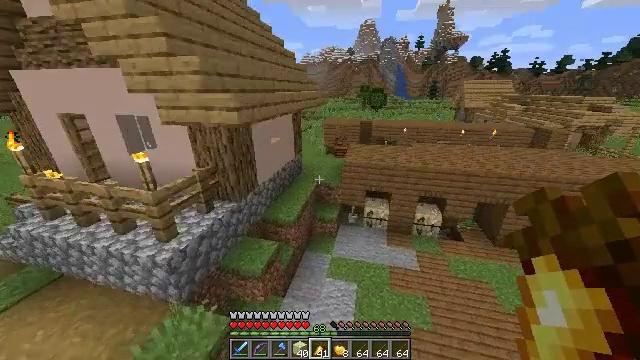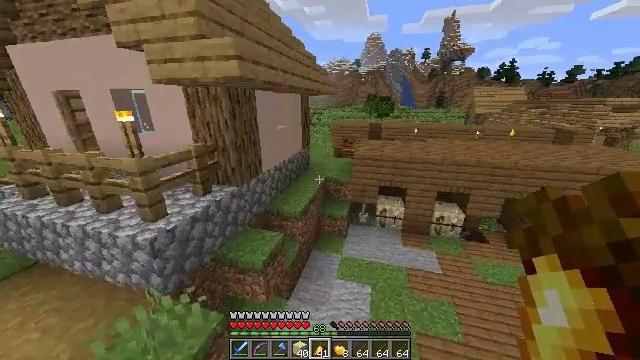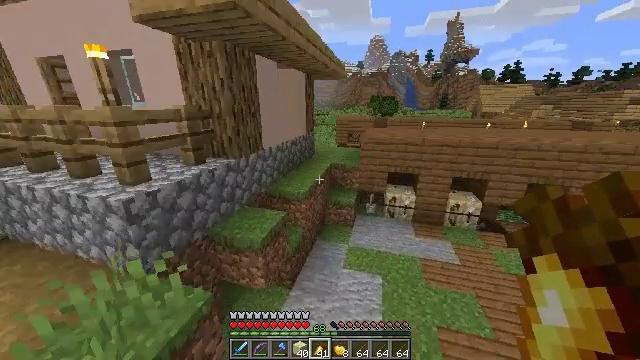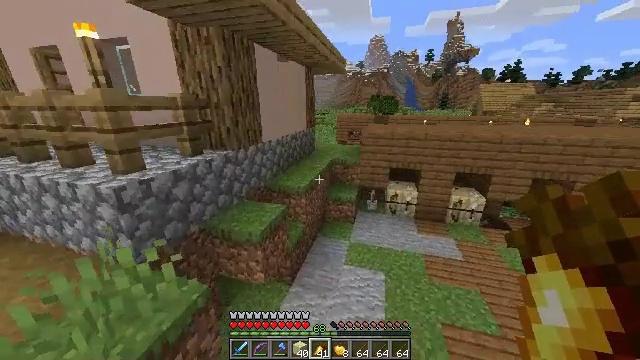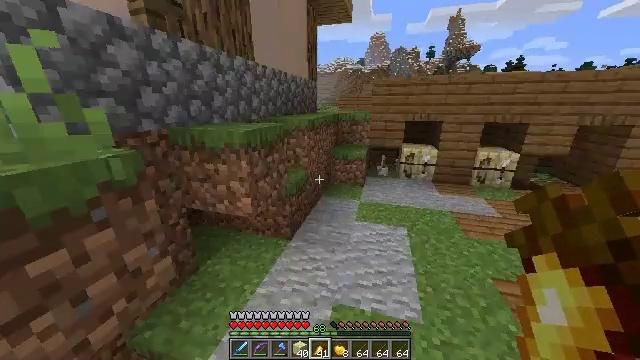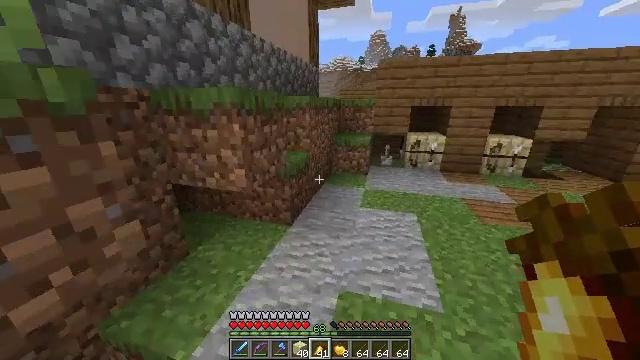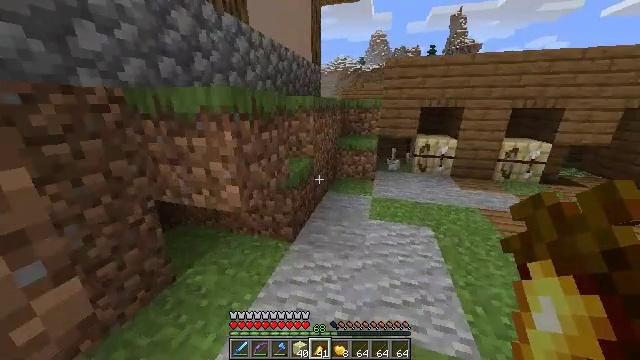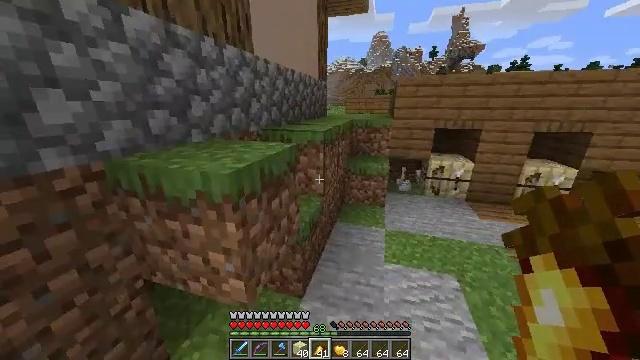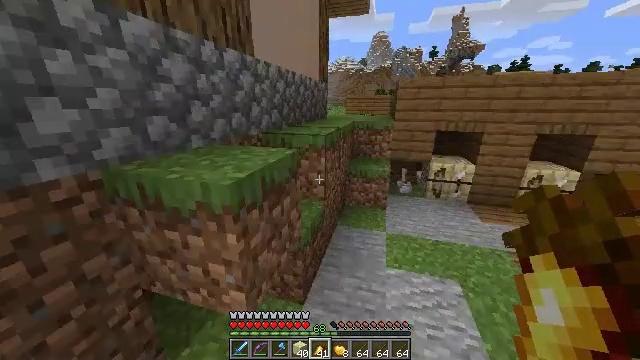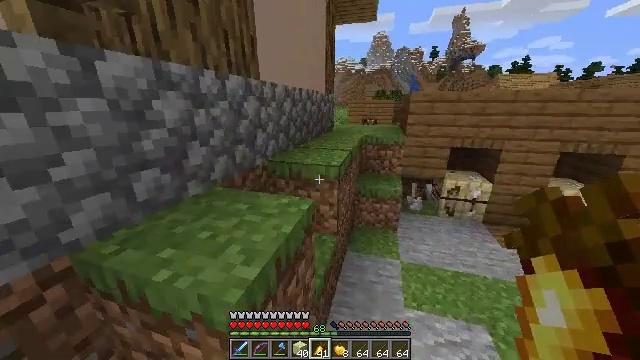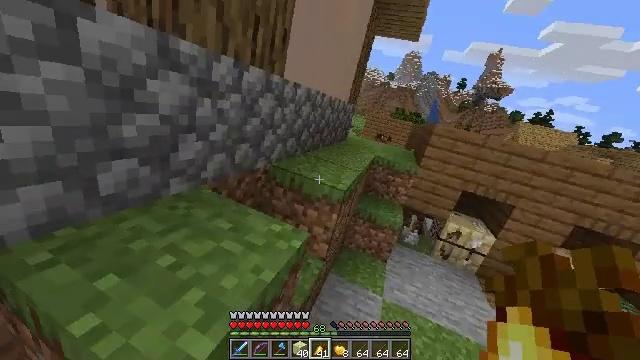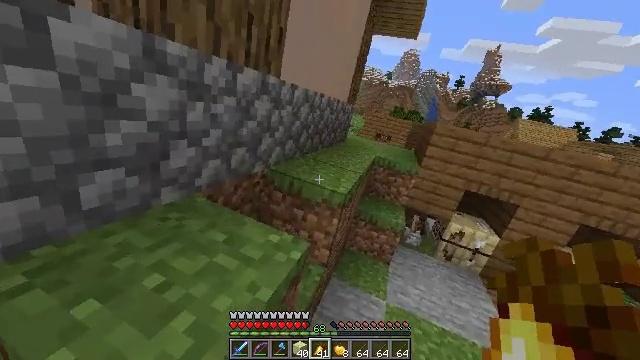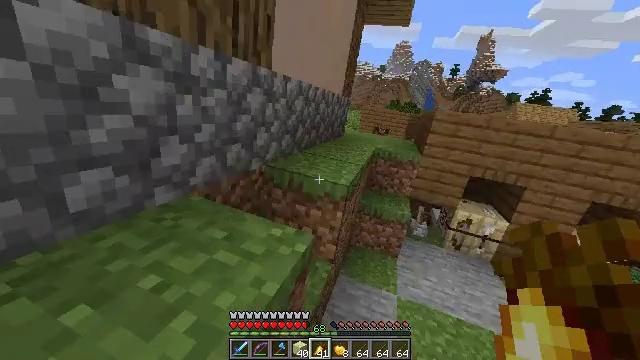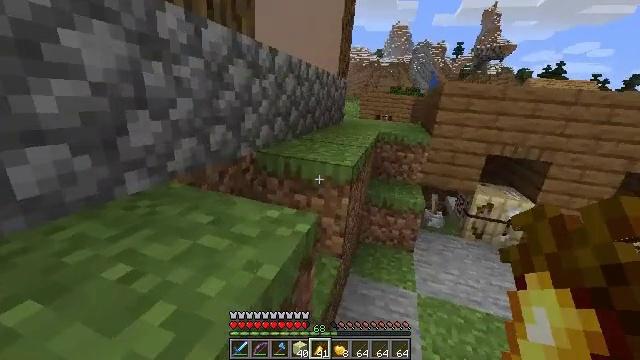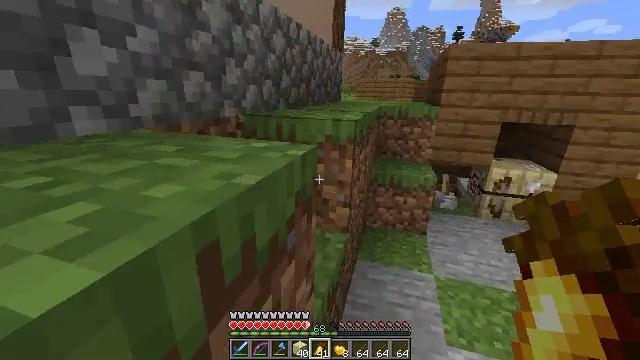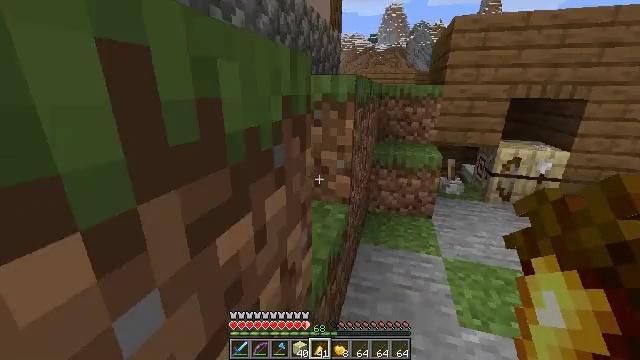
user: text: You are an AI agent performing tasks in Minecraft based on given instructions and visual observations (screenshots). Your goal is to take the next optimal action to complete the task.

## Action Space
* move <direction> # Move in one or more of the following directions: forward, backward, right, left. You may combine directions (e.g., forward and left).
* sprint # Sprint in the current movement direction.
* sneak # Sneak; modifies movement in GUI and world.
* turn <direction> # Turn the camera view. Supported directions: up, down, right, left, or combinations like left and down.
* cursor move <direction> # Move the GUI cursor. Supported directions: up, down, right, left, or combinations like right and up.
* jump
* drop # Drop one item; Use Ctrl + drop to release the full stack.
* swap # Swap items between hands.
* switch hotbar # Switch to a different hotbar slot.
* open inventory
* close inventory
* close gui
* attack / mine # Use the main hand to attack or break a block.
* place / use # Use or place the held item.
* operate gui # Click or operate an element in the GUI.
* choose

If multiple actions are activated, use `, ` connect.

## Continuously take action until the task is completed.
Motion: motion action
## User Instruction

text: Craft an ender pearl.
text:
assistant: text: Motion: move forward, sprint, turn left and up, jump
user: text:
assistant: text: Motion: move forward, sprint, jump
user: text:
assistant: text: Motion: move forward, sprint, jump
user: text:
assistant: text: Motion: move forward, sprint, jump
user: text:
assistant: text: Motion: move forward, sprint, jump
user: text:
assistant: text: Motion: move forward and move left, sprint, jump
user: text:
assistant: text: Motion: move forward and move left, sprint, jump
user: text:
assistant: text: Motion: move forward and move left, sprint, jump
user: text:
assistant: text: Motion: move forward and move left, sprint, jump
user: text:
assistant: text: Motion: move forward, sprint, jump
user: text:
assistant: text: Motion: move forward, sprint, jump
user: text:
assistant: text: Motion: move forward, sprint, jump
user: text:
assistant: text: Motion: move forward, sprint, jump
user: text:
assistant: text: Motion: move forward, sprint, jump
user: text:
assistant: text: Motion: move forward, sprint, jump
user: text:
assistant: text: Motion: move forward, sprint, jump
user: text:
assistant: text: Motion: move forward, sprint, jump
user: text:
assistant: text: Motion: move forward and move left, sprint, jump
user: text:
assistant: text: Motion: move forward and move left, sprint, jump
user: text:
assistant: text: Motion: move forward and move left, sprint, jump
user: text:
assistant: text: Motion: move forward and move left, sprint, jump
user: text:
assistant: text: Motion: move forward and move left, sprint, jump
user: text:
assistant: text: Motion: move forward and move left, sprint, jump
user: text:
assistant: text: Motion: move forward and move left, sprint, jump
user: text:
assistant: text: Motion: move forward and move left, sprint, jump
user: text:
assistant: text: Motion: move forward and move left, sprint, jump
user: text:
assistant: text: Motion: move forward, sprint, jump
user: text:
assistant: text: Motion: move forward, sprint, jump
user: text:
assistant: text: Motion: move forward, sprint, jump
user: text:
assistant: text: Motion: move forward, sprint, jump